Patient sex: M
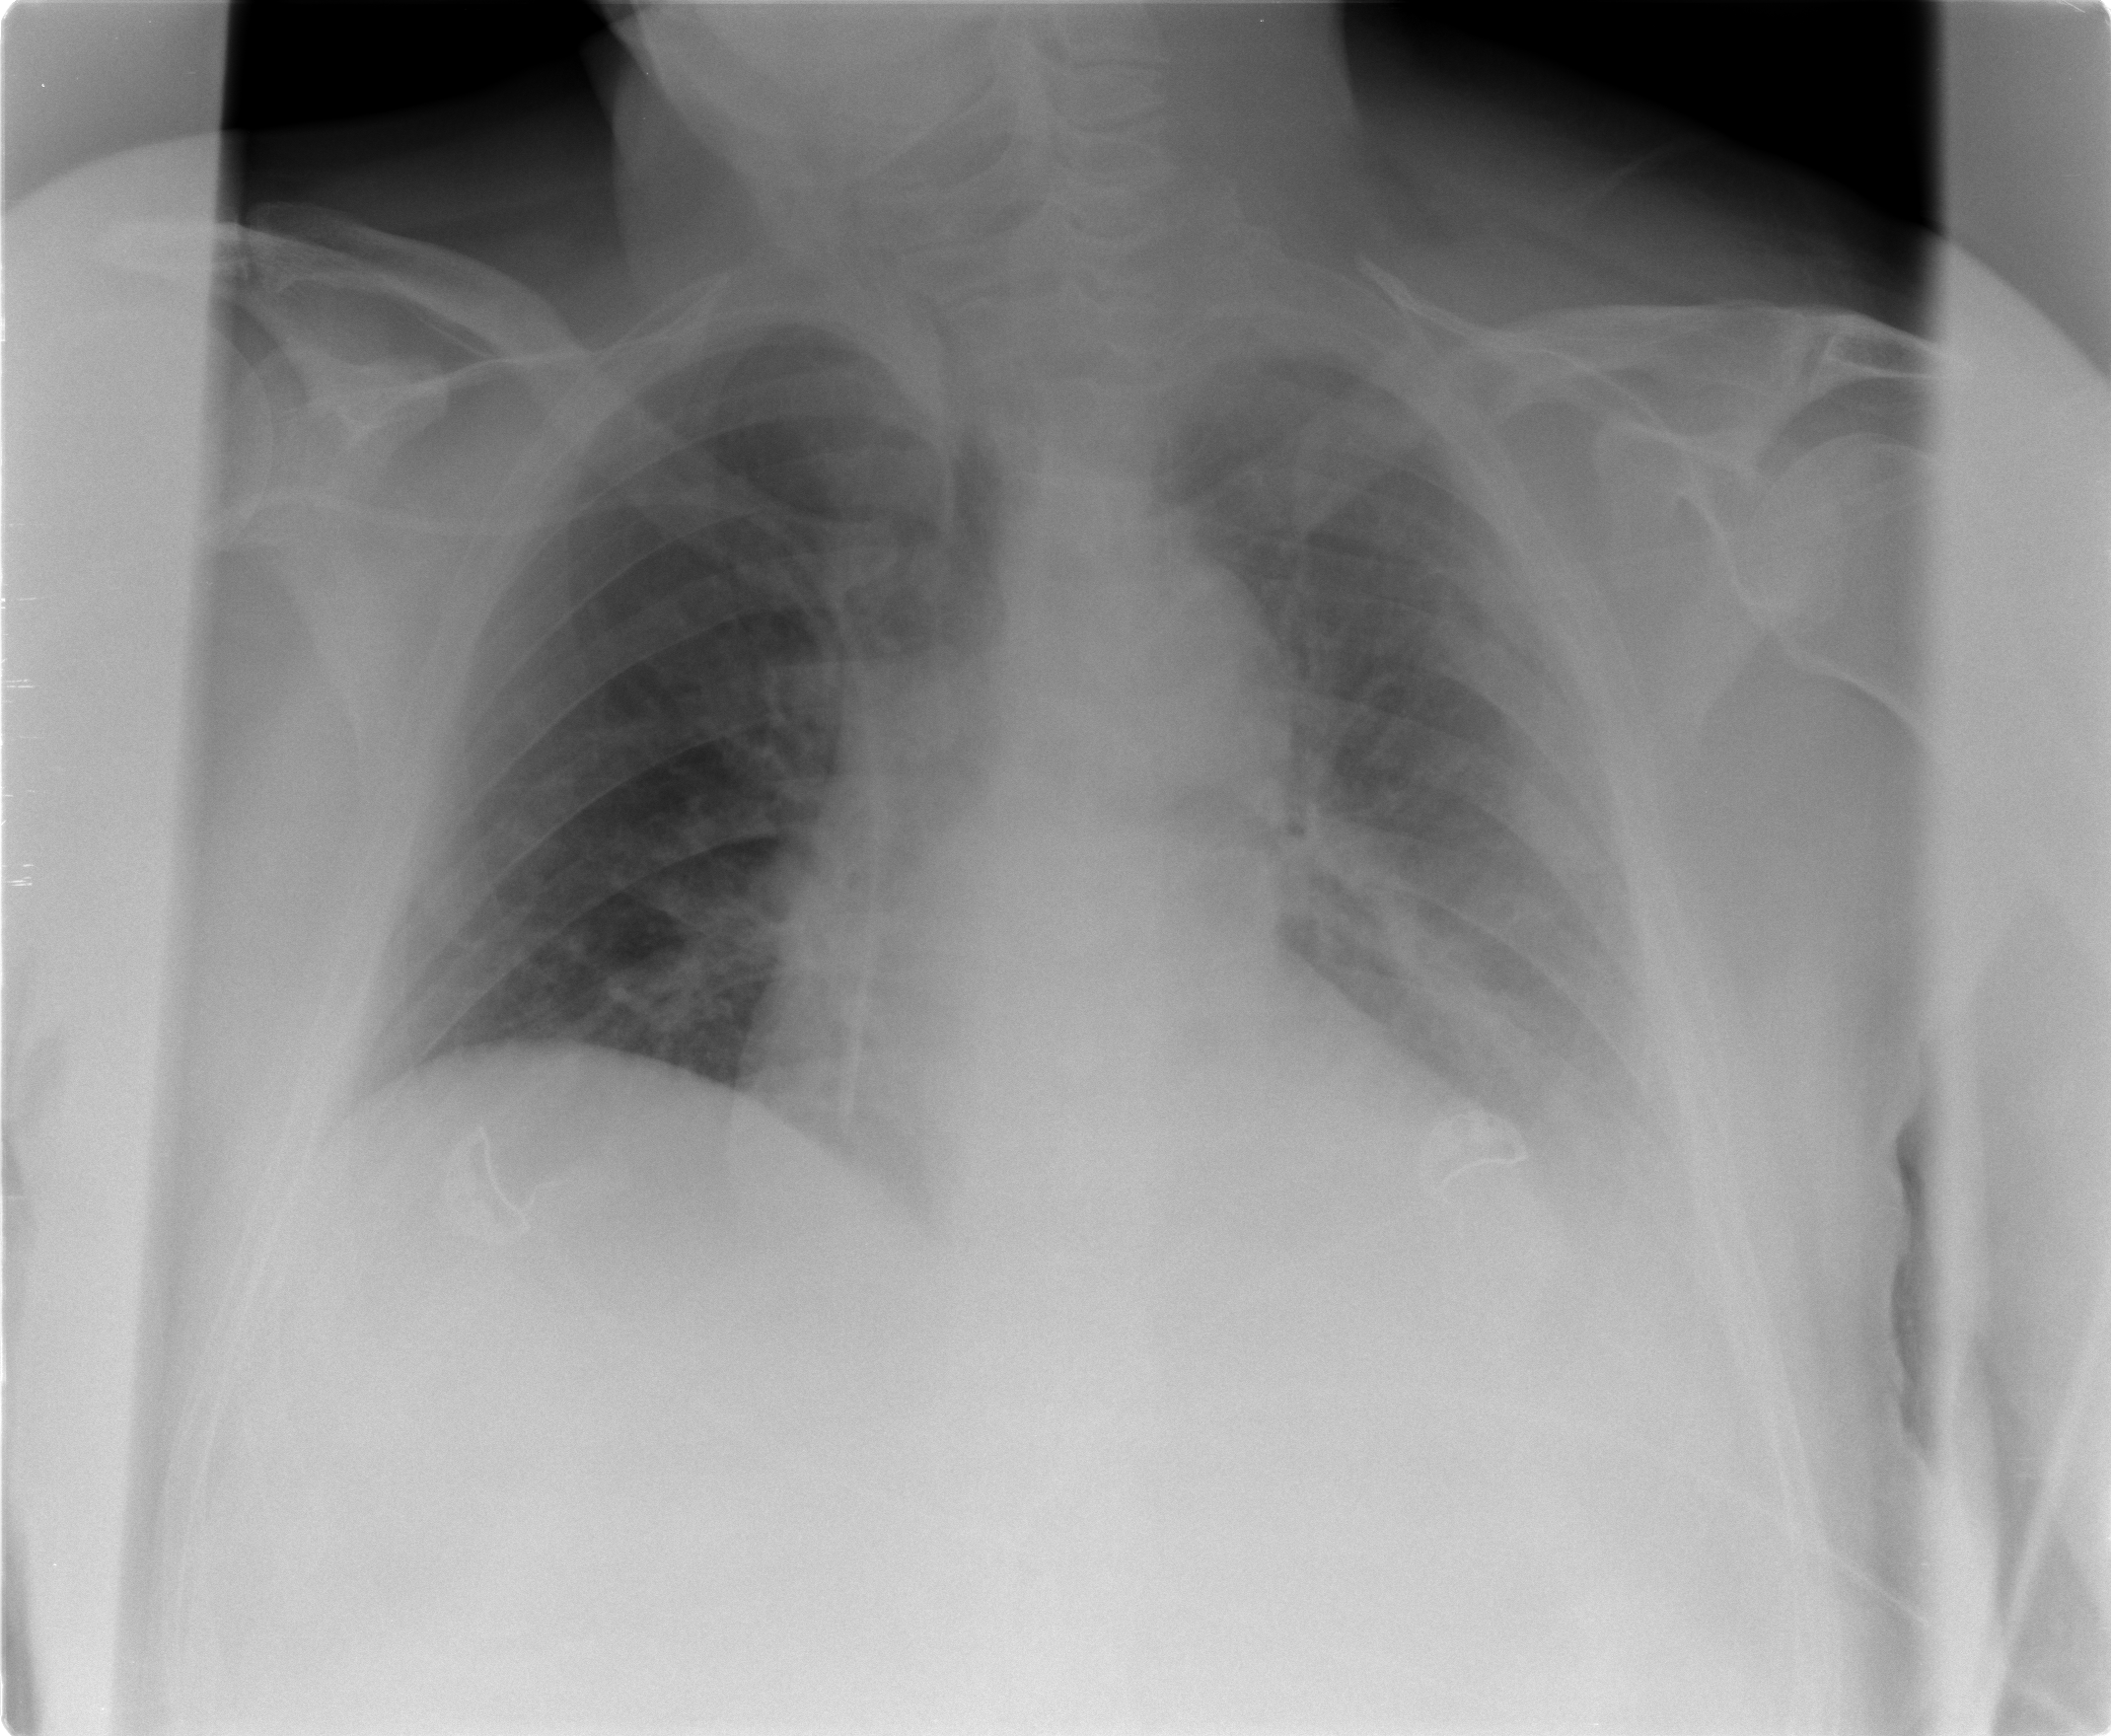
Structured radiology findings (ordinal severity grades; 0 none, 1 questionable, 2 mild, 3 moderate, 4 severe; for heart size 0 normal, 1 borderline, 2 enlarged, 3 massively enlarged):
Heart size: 0
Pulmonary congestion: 0
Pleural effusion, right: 0
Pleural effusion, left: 2
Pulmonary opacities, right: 0
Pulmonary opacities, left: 0
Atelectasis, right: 0
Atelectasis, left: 2